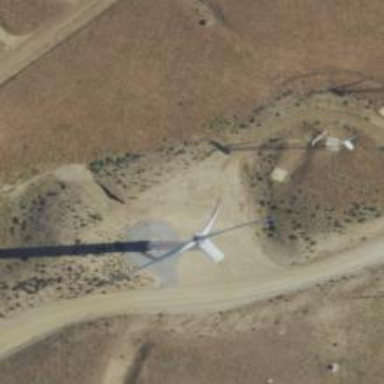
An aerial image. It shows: Wind generator powered by horizontal-axis wind turbine.